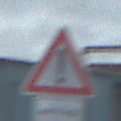
Verkehrszeichen: Gefahrenstelle
Zusatzzeichen unten: ZeitangabenMitBeschraenkungAufWochentage1
Umgebung: Outdoor, Suburban
Tageszeit: Midday
Wetter: Overcast
Licht: Natural
Jahreszeit: NotSpecified
Kontrast: LowContrast